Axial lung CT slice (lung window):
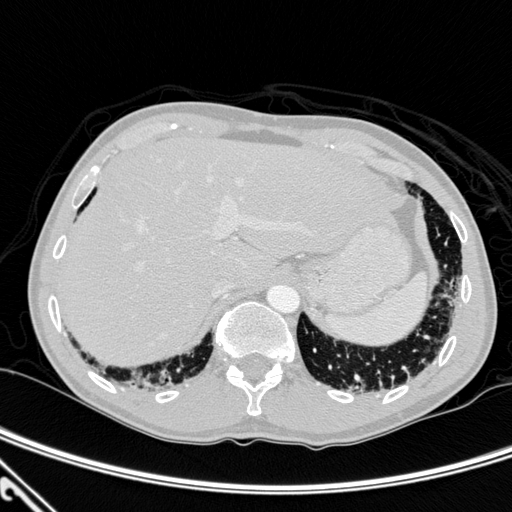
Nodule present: no